Question: How can I (using NHibernate) get all the entities that are joinable with certain entity?
For example:
Assume that we have the following tables as illustrated in the picture below:

The joinable tables for Customer would be Contact and CustomerType.
Assume that I'm using NHibernate and mapping each table of those to an entity in my model with the same name as the table, now, Is there is a way to get all the joinable tables for the Customer table?
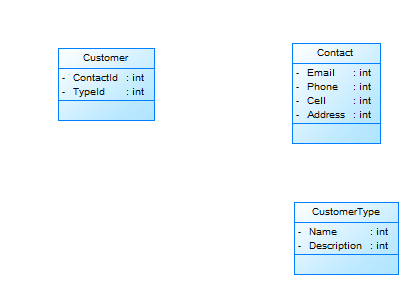
Answer: Based on the previous post and on some other research, the answer is quite simply, you can't!